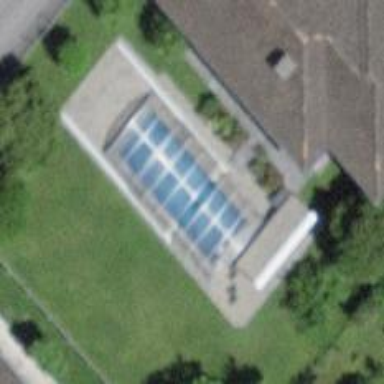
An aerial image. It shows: Swimming pool located in leisure land.